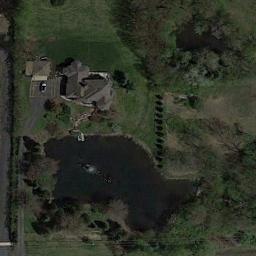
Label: sparse_residential